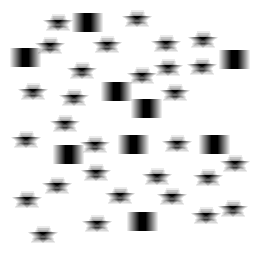
Squares: 9
Triangles: 0
Stars: 29
Total shapes: 38